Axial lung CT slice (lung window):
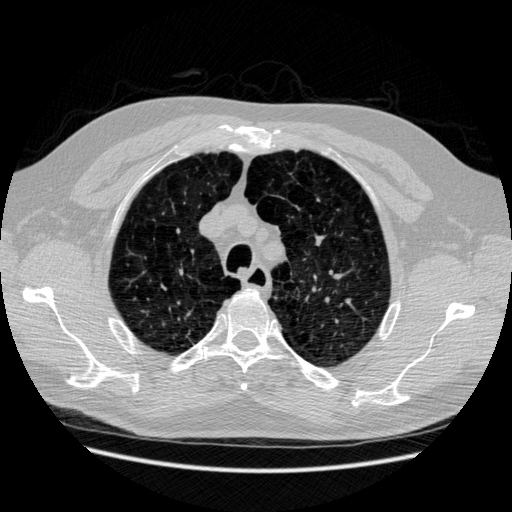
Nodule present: no